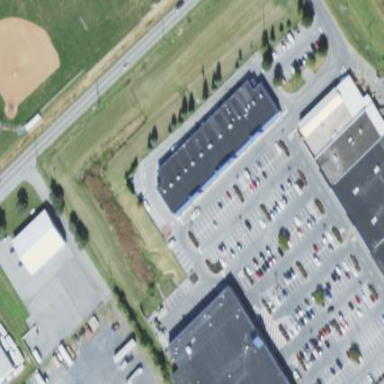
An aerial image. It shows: Retail building.